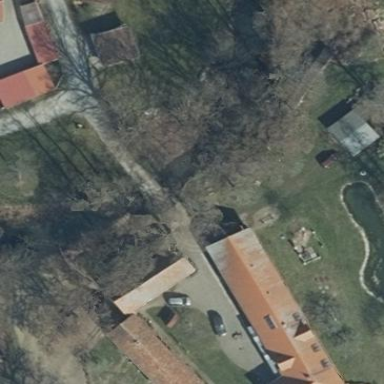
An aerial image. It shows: Residential building.